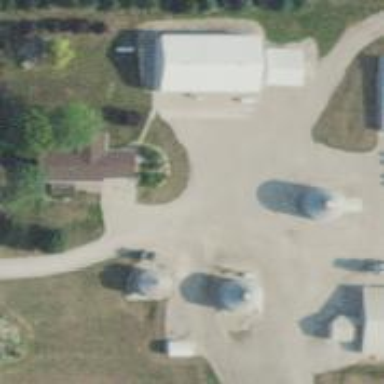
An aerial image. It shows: Driveway.